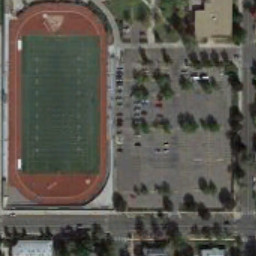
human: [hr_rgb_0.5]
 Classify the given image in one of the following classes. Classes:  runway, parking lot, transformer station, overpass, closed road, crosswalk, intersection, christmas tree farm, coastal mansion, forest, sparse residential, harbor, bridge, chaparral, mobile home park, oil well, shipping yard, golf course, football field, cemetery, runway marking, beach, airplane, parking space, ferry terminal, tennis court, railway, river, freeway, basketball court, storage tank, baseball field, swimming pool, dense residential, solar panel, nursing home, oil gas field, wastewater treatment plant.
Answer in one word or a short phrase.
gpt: football field